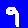
Digit: 9